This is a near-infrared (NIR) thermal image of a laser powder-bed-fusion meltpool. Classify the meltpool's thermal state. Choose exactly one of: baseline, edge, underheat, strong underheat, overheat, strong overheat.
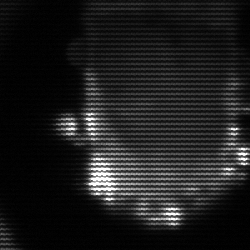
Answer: baseline